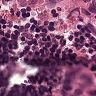
Metastatic tissue present: yes